Question: This is the image of the design window:

Here is the 'MainForm.Designer.cs' file:
'''
namespace SamsCSharp24
{
partial class ImeObrasca
{
// irrelavent code is omitted, only event subscriptions are left
private void InitializeComponent()
{
// irrelavent code is omitted for brewity
//
// SelectPicture
//
this.SelectPicture.Paint += new System.Windows.Forms.PaintEventHandler(this.SelectPicture_Paint);
this.SelectPicture.Click += new System.EventHandler(this.SelectPicture_Click);
//
// Quit
//
this.Quit.Click += new System.EventHandler(this.Quit_Click);
//
// PictureBox
//
this.PictureBox.MouseLeave += new System.EventHandler(this.PictureBox_MouseLeave);
this.PictureBox.MouseEnter += new System.EventHandler(this.PictureBox_MouseEnter);
//
// btnOptions
//
this.btnOptions.Click += new System.EventHandler(this.btnOptions_Click);
//
// timerClock
//
this.timerClock.Tick += new System.EventHandler(this.timerClock_Tick);
}
#endregion
}
}
'''
Here is the 'MainForm.cs' file:
'''
using System;
using System.Collections.Generic;
using System.ComponentModel;
using System.Data;
using System.Drawing;
using System.Linq;
using System.Text;
using System.Windows.Forms;
namespace SamsCSharp24
{
public partial class ImeObrasca : Form
{
public ImeObrasca()
{
InitializeComponent();
// when uncommenting below line, window is not seen in taskbar
// this.ShowInTaskbar = false;
}
// other code is omitted for brewity
private void SelectPicture_Paint(object sender, PaintEventArgs e)
{
// just for fun, change color of a button to light blue
SelectPicture.BackColor = Color.Azure;
}
private void timerClock_Tick(object sender, EventArgs e)
{
// when timer ticks, change label's text into current time of day
staticClock.Text = "Current time of day: " +
DateTime.Now.Hour.ToString() + " : " +
DateTime.Now.Minute.ToString() + " : " +
DateTime.Now.Second.ToString();
}
}
}
'''
Timer control has following properties set via designer:
'''
Enabled = true;
Interval = 1000
Name = timerClick
Tick (event) = timerClock_Tick
'''
As for label, here are the properties also set with designer:
'''
BorderStyle = FixedSingle
Name = staticClock
Autosize = false
Text =
Other properties are default or irrelevant ( like Location or Size )
'''
## PROBLEM:
When I run the application ( in Debug mode ), window appears with properly placed controls and with proper look. Every other part of the code works successfully ( picture opening / drawing etc ) but the label remains empty, as initially set in the designer.
After I minimize / maximize the window, the label text is set correct. I have tried to move the part of the window with label "out" of the screen and get it back to see what happens. The text in the label was changed -> it didn't update correct.
## MY EFFORTS TO SOLVE THE PROBLEM:
This is my first time trying out C# and WinForms so I have tried to find some online documentation on timers.
After examining '.Designer.cs' file I have found out that the timer from toolbox belongs to 'System.Windows.Forms.Timer' class. I found nothing there to help me, since in section is stated that setting property 'Enabled' to 'true' starts the timer, and setting it to 'false' stops it.
I have tried to put simple message box, and it started popping properly when the window was minimized. When window is in normal state nothing showed, but other parts of the program worked well ( picture opening / drawing / etc ).
After trying to Google for solution / searching here on SO, I have found no concrete solution ( although some suggestions were made, but as I said, they weren't helpful to me ).
## QUESTION:
How to modify timer's tick handler, so label's text can be modified every second?
What am I doing wrong?
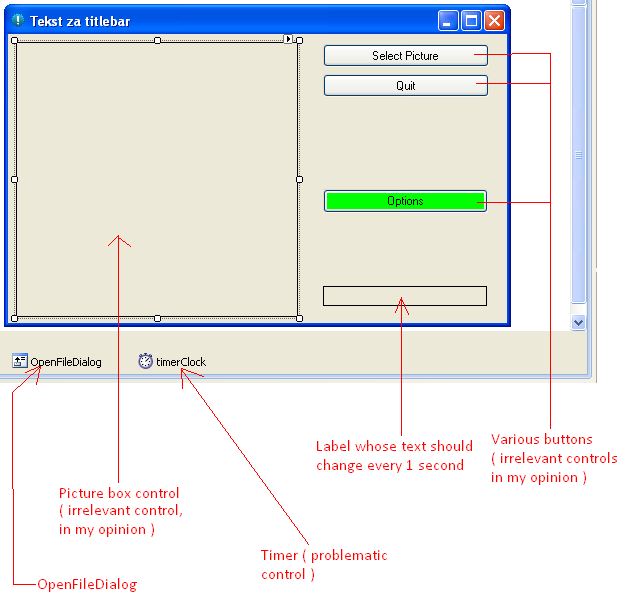
Answer: As Hans Passant stated in one of the comments, "Paint event handlers should only paint, they should never change properties that cause the Paint event to be fired again. Such shenanigans cause the UI thread to burn 100% core, never getting to dispatch the low-priority synthesized messages. Like WM_TIMER. Minimizing the window stops that, temporarily."